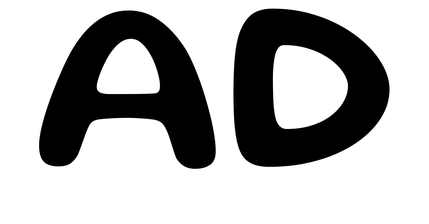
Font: Gluten_Medium